Field crop: tomato
Growth stage: 1
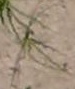
Species: cyperus